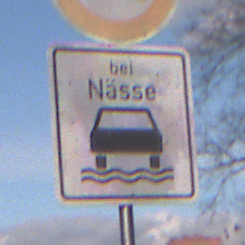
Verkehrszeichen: BeiNaesse
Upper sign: Geschwindigkeit120
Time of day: MorningAfternoon
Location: Outdoor (Nature)
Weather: PartlyCloudy
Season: NotSpecified
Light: Natural